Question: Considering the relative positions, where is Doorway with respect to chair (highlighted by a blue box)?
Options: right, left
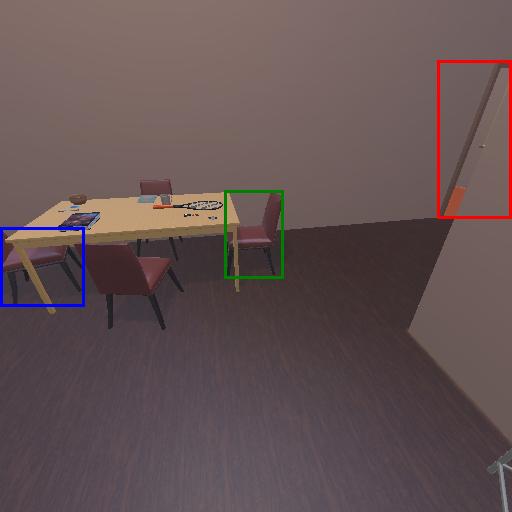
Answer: right